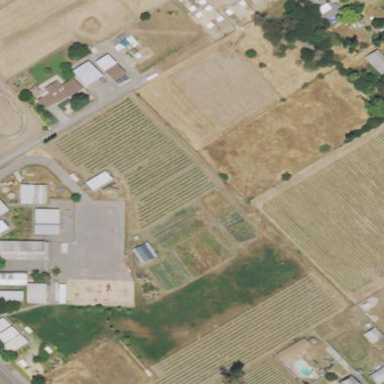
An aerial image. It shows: Vineyard with grape crops.